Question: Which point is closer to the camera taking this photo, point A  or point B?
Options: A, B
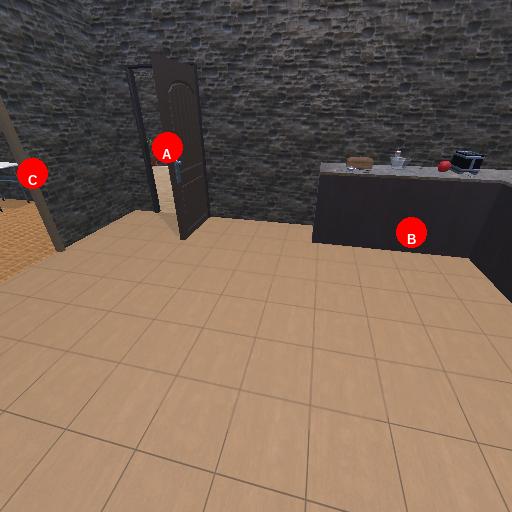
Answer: A